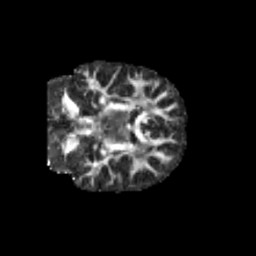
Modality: FA
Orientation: coronal
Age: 11
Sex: male
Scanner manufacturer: siemens
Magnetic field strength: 3 T
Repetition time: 3.8 s
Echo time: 0.07 s